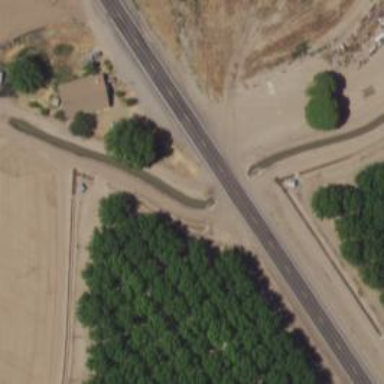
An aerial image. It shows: Culvert tunnel for irrigation canal.